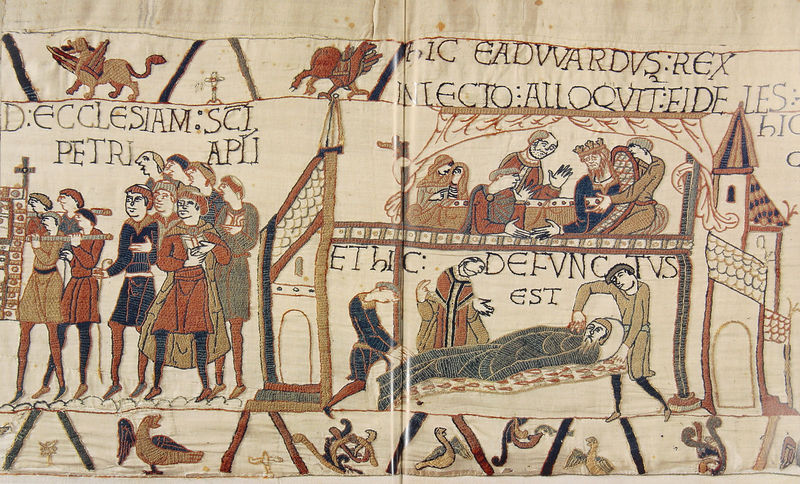
Titel: Teppich von Bayeux
Institution: Bayeux, Städtisches Museum
Schlagwörter: blau, mann, vogel, weiß, menschen, sitzen, braun, bunt, männer, reden, schwarz, zeichnung, haus, rot, tier, tiere, tuch, teppich, tragen, vögel, kirche, gold, stickerei, stoff, krone, turm, schrift, liegen, trage, kissen, könig, wandteppich, verzierung, bett, krank, buch, burg, kreuz, seite, text, ritter, greek, mittelalter, schlangen, prozession, löwe, gestickt, petrus, weben, latein, petri, tuc, genäht, webtechnik, edward, soff, est, paöast, bayeux, tuch#, bajeux, renesaunce